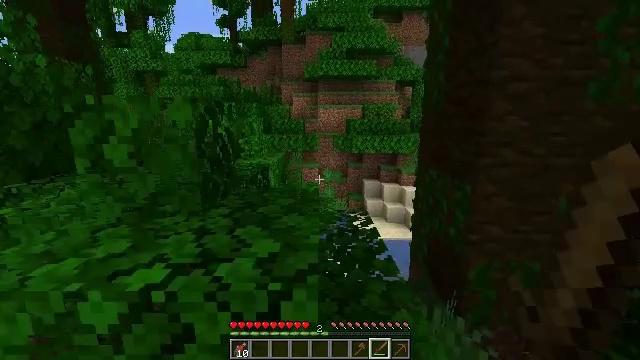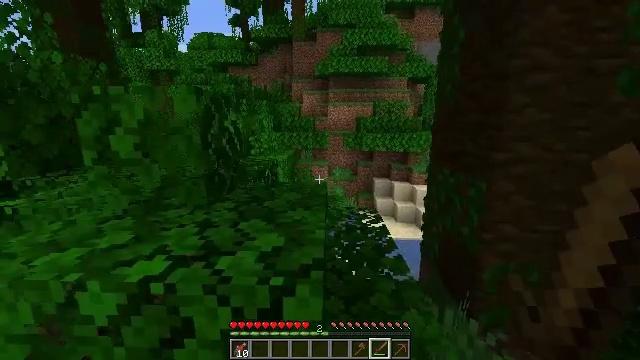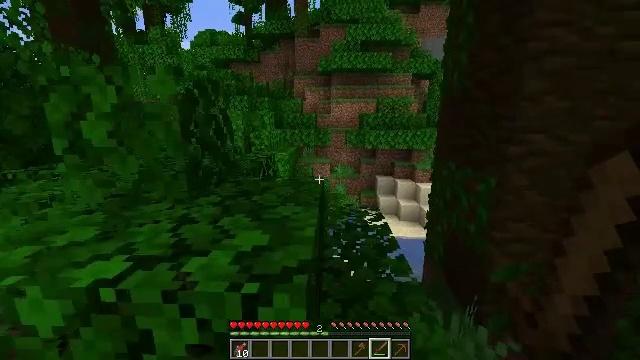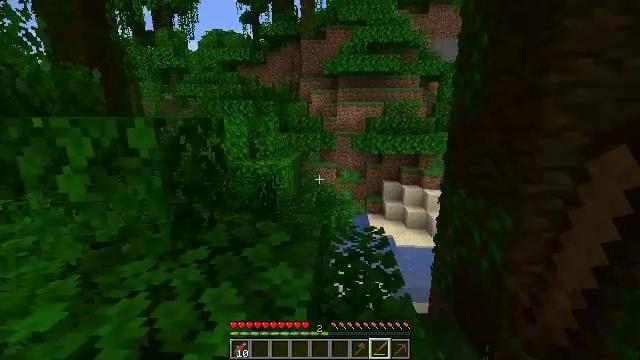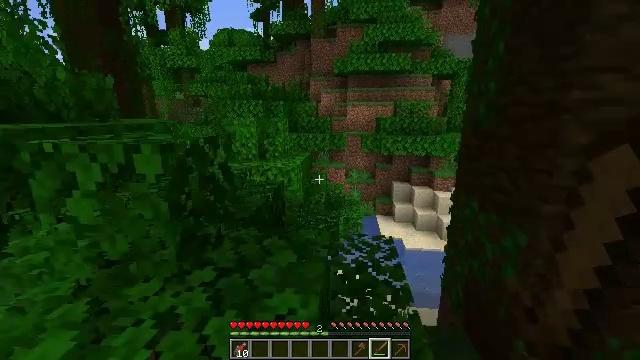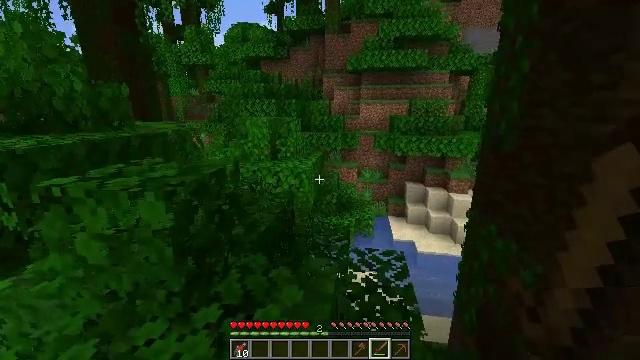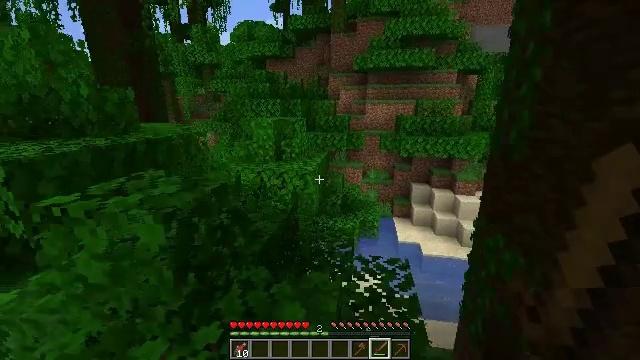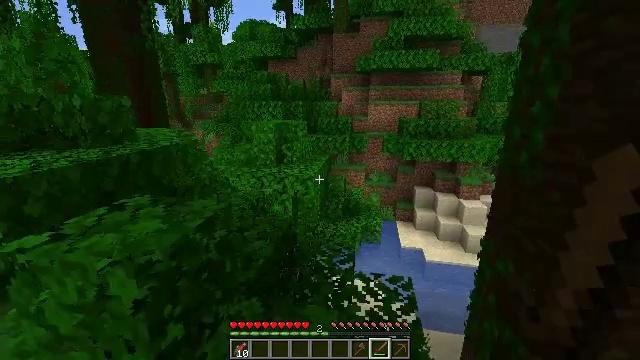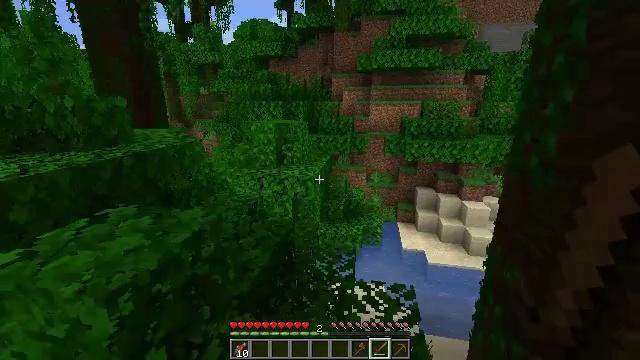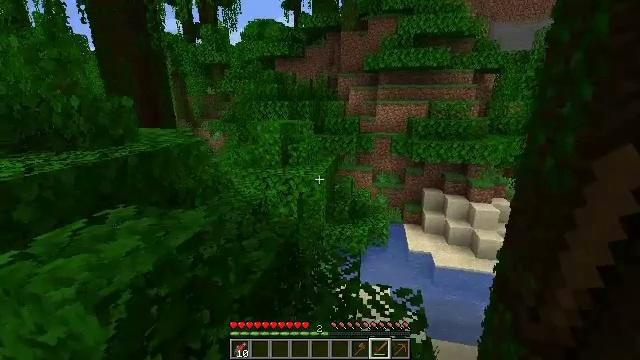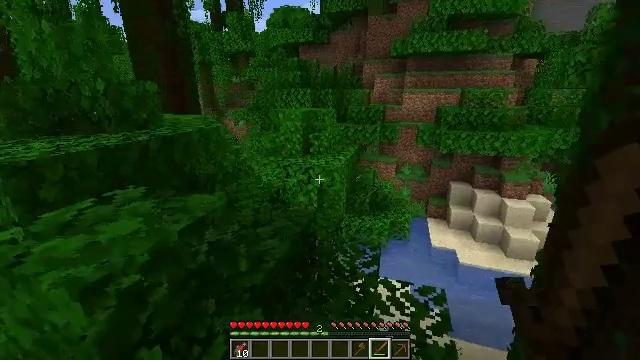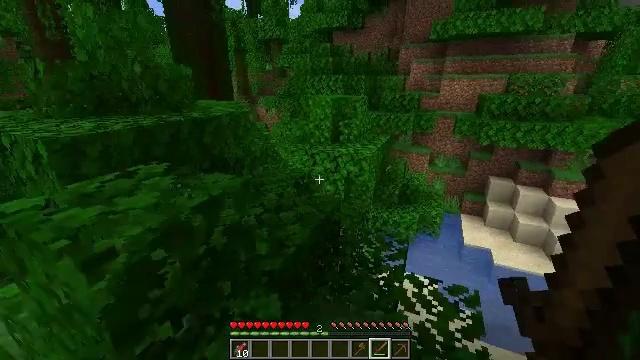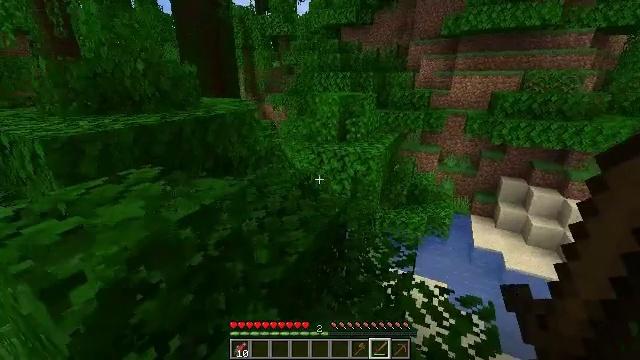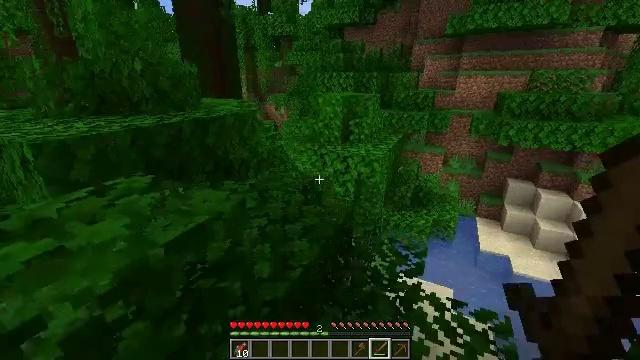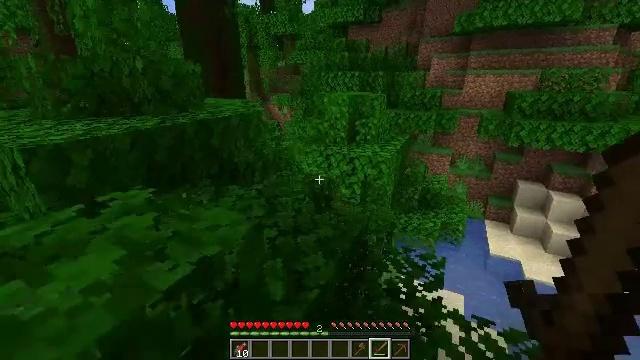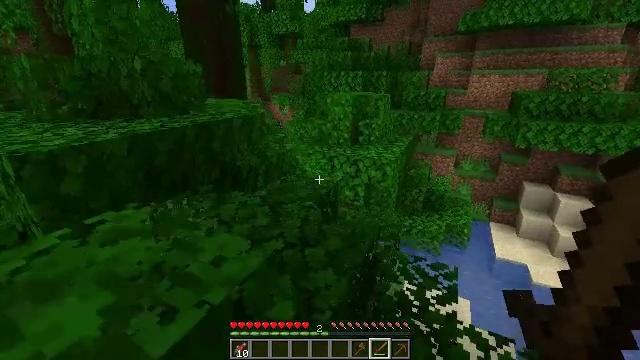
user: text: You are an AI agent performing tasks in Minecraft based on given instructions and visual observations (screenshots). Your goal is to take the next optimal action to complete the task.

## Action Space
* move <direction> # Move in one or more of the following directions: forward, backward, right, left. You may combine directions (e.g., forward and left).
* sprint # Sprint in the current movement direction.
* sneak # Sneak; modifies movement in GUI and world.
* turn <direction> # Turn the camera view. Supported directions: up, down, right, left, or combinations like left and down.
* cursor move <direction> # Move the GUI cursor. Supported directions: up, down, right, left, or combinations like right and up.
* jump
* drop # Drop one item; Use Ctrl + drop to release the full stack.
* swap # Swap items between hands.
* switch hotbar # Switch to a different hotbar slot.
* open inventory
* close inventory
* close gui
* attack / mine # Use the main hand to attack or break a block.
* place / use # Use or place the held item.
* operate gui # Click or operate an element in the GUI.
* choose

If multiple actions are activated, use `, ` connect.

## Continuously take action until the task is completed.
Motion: motion action
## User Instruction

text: Break the sand block.
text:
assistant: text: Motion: move forward and move right, turn left
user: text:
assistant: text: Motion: move forward
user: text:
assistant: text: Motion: move forward, turn left, jump
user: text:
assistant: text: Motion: move forward, turn left, jump
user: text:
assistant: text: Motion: move forward, turn left and down, jump
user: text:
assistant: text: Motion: move forward, turn left, jump
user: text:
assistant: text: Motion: move forward, jump
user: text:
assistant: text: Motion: move forward
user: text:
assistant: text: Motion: move forward, turn left
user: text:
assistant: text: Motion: move forward, turn left and down
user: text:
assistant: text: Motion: move forward and move left, turn left and down
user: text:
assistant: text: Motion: move forward and move left, turn left
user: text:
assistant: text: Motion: move forward and move left
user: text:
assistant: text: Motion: move forward and move left
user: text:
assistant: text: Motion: move forward
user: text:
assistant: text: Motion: move forward
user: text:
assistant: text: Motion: move forward
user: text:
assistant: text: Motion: move forward
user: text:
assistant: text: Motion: move forward
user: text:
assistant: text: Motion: move forward
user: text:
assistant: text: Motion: move forward
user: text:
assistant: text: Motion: move forward
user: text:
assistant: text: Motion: move forward and move left
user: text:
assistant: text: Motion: move forward and move left
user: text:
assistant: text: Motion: move forward and move left
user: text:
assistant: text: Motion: move forward and move left
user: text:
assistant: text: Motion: move forward and move left
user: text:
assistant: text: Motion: move forward and move left
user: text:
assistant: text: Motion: move forward
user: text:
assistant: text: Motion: move forward